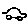
Label: car